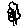
Label: tree